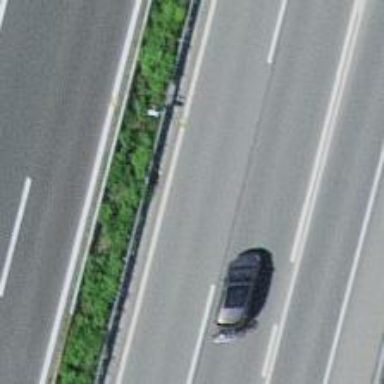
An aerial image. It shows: Asphalt motorway.